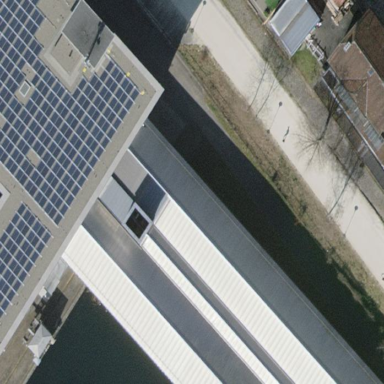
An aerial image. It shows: Industrial building with hydro power generator.